Question: I need to know, which is the best way to blur the background of the Windows Phone 7 app to concentrate the user's attention on a "always on top" popup window.

My idea is:
1. Make an in-memory screenshot of the background grid (by turning it into a freezable or something).
2. Add an image that overlaps the background grid, but is below (with the z-index) the popup.
Still I doubt I will be able to overlap the application bar.
At this point, if you have a solution, please advise.
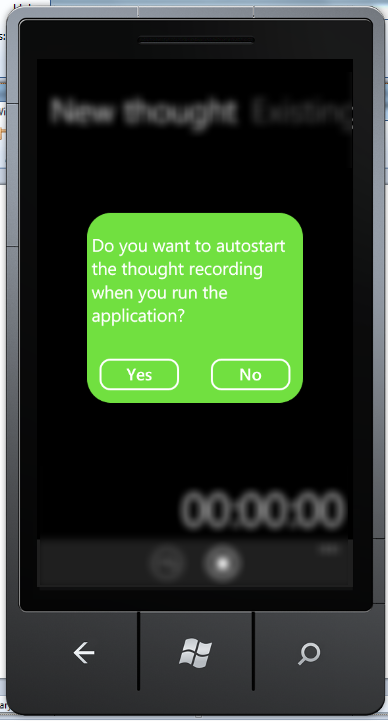
Answer: A few pointers for you ...
Unfortunately the Silverlight BlurEffect and other Bitmap effects <URL>.
To achieve this effect you can capture the visuals of your application into a WriteableBitmap, manipulate the image to create your blur, then overlay this image over your application using a PopUp. I did something similar in a blog post I wrote about fly-out text animations here:
<URL>
Find your root visual as follows:
'''
var rootElement = Application.Current.RootVisual as FrameworkElement;
'''
Add a copy of this UI into a popup as follows:
'''
_backgroundMask = new Rectangle()
{
Fill = new SolidColorBrush(Colors.Black),
Opacity = 0.0,
Width = rootElement.ActualWidth,
Height = rootElement.ActualHeight
};
_popupCanvas.Children.Add(_backgroundMask);
_targetElementClone = new Image()
{
Source = new WriteableBitmap(element, null)
};
_popupCanvas.Children.Add(_targetElementClone);
'''
And show it:
'''
_popup.IsOpen = true;
'''
I'll leave you to work out how to blur the background!
As an aside, your will not be able to overlay or capture the application bar visuals. Hide it before performing this transformation.
Finally, blurring the background isn't really very 'Metro'. Are you sure you want to do this?